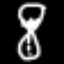
Label: hourglass